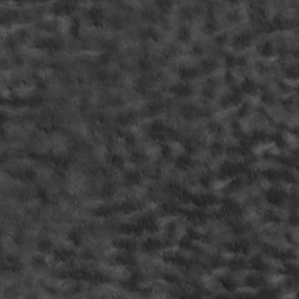
Label: non_frost